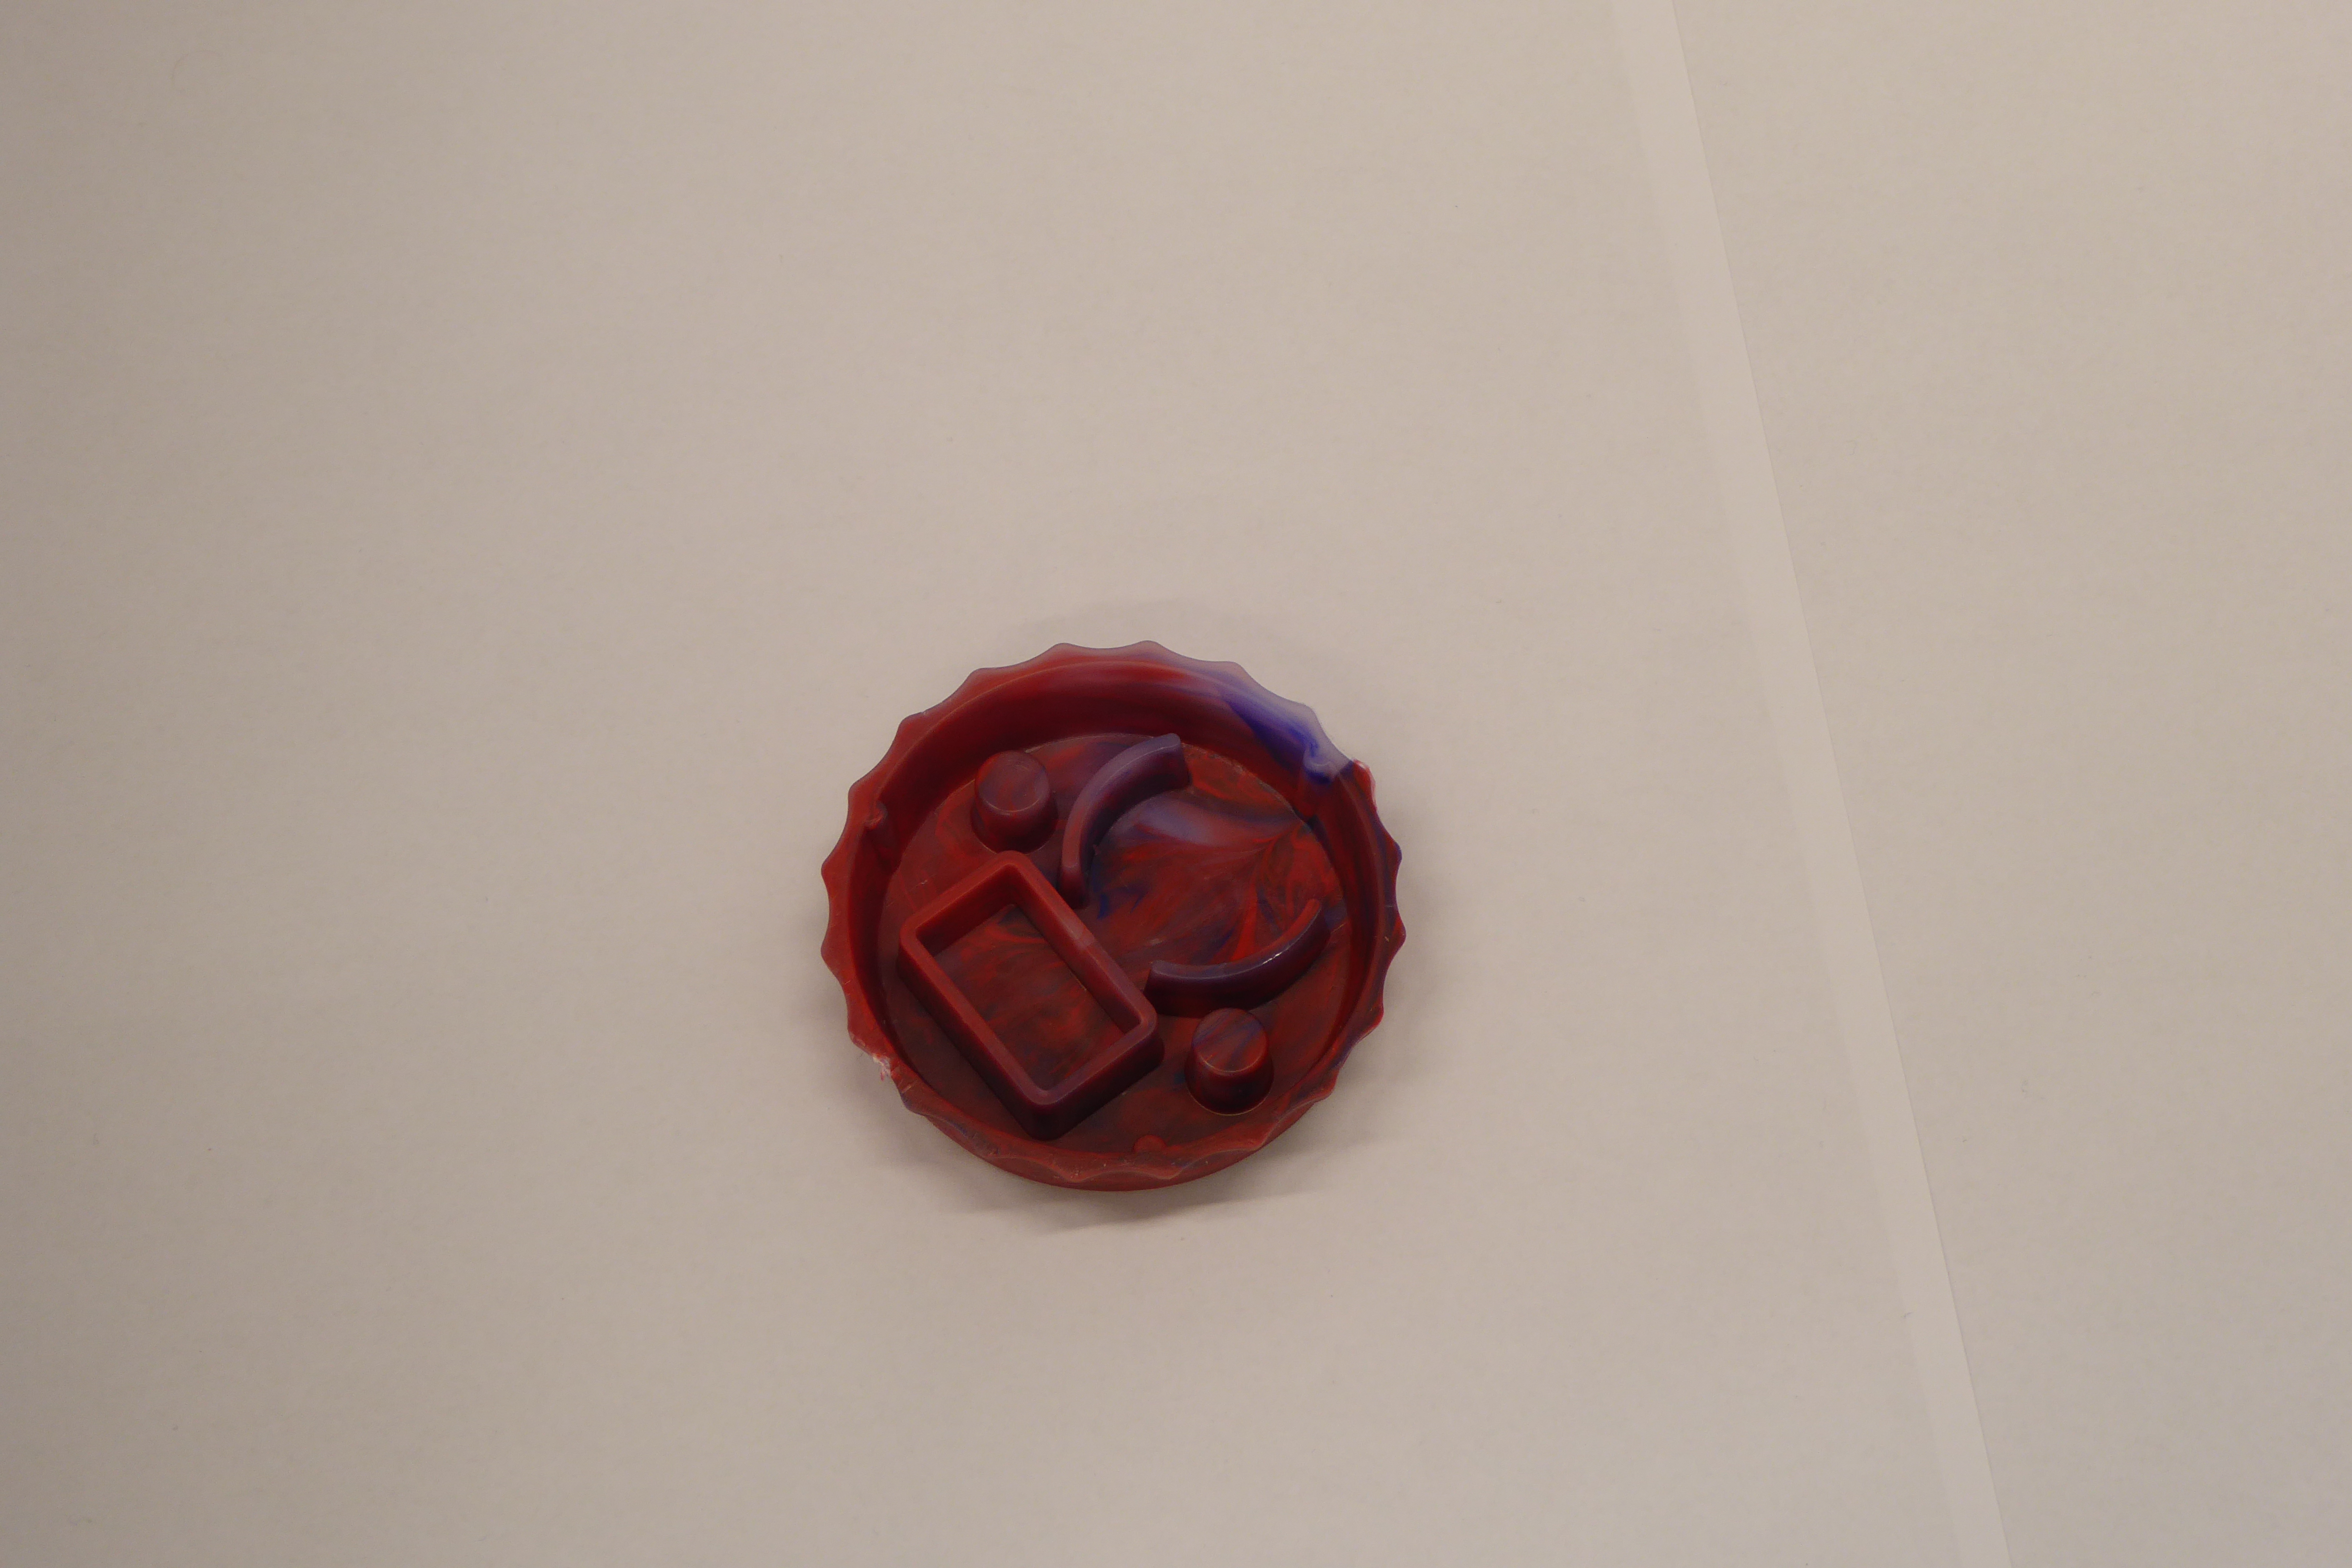
Label: Bottle Opener - Cover